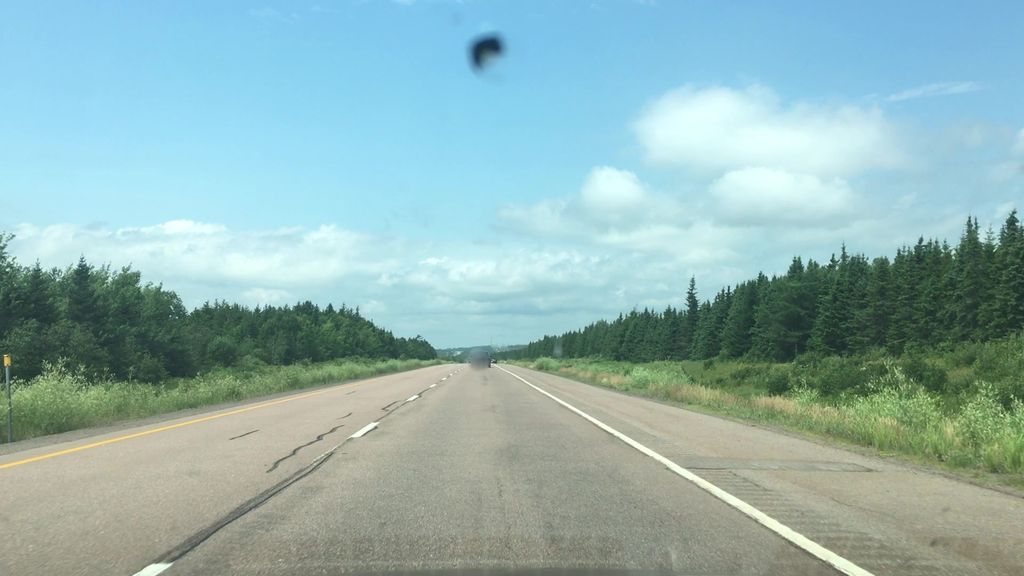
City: charlottetown